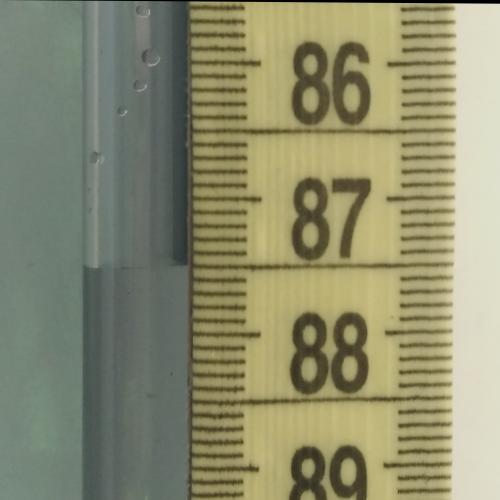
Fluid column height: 87.5 cm